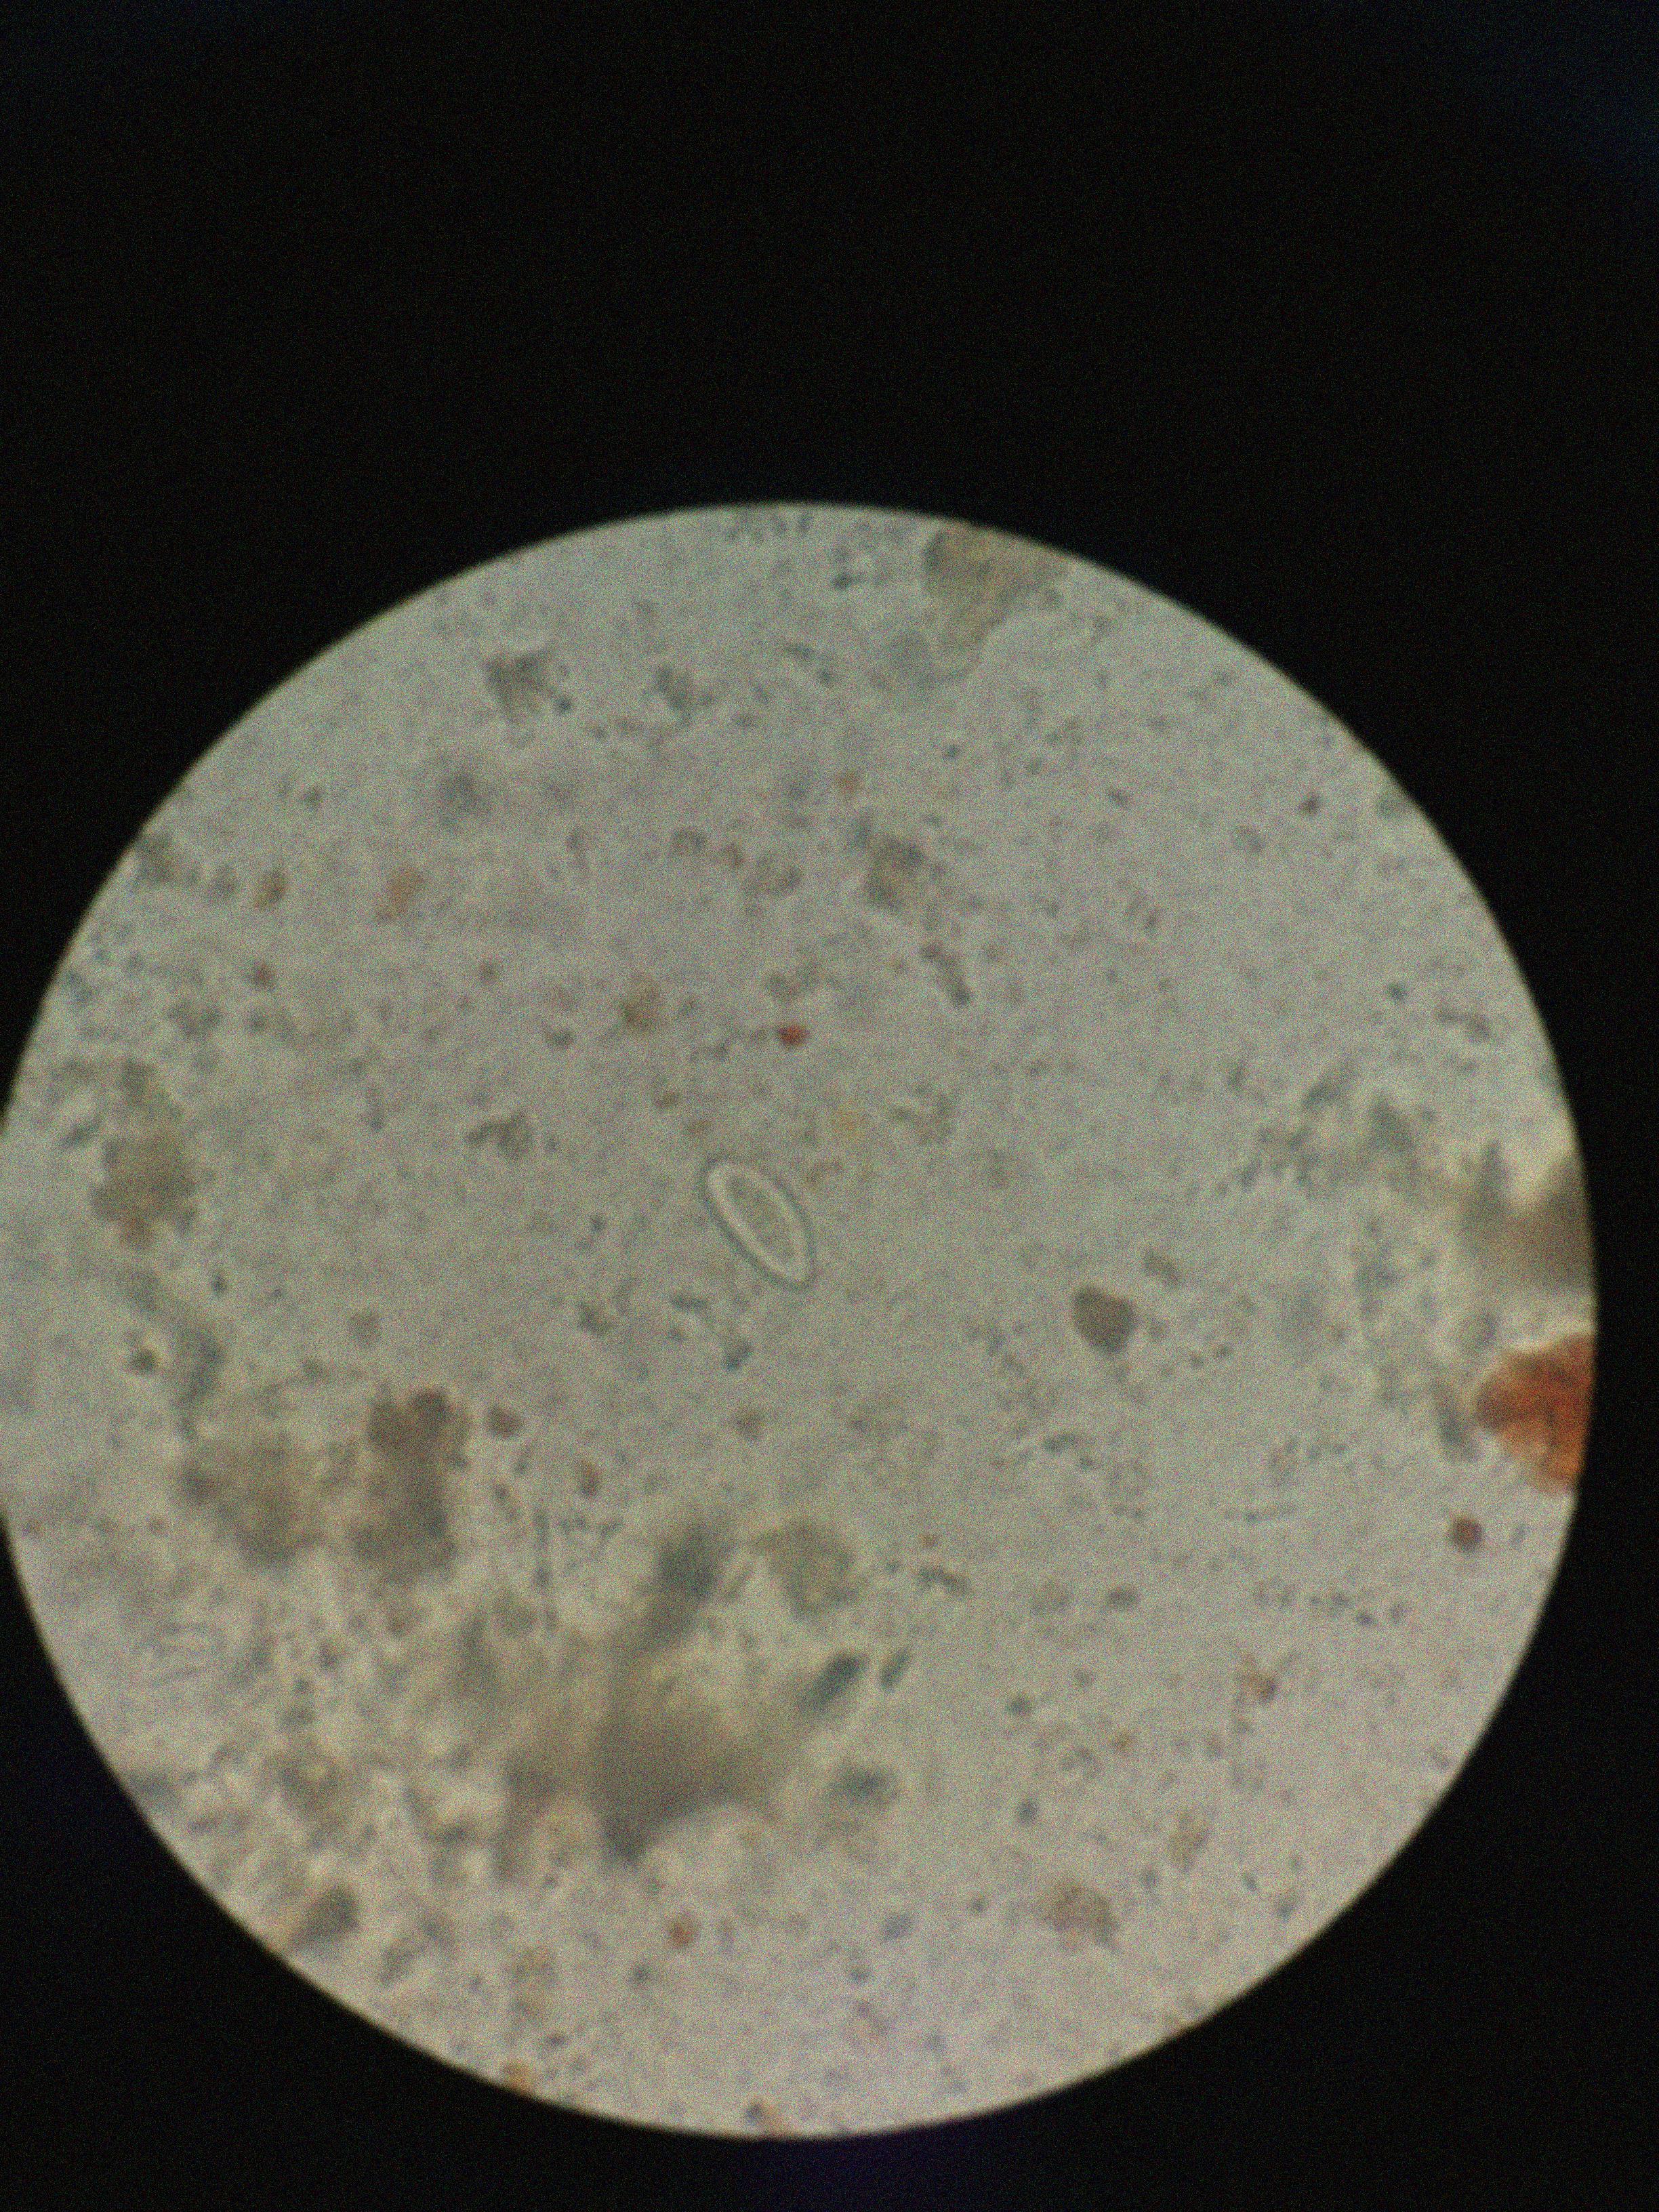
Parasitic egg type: Enterobius vermicularis